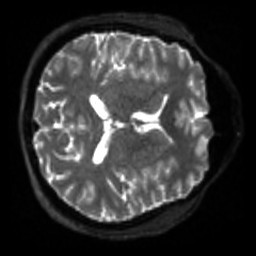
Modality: sbref
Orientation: axial
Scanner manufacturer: siemens
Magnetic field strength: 3 T
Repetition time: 4 s
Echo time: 0.0594 s